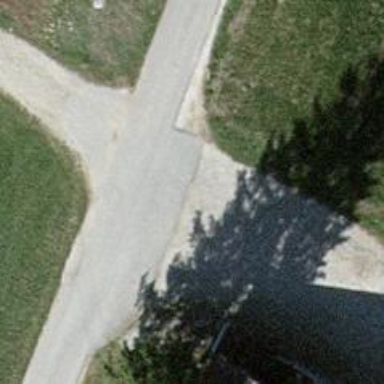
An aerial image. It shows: Asphalt service road.